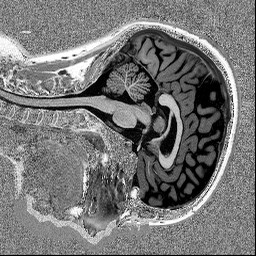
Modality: UNIT1
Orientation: sagittal
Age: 25
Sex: female
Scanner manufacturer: siemens
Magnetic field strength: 3 T
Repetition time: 5 s
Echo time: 0.00298 s